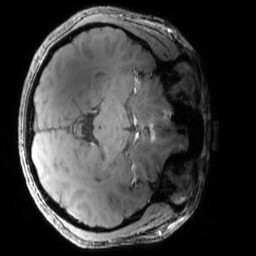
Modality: MP2RAGE
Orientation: axial
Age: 20
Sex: female
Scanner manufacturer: siemens
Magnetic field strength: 6.98 T
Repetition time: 6 s
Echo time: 0.00283 s